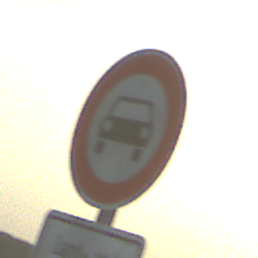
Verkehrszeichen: VerbotKraftwagen
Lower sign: BesondereFahrzeugeUndTransportgueter8
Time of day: SunriseSunset
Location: Outdoor (Beach)
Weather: Clear
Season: NotSpecified
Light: Natural